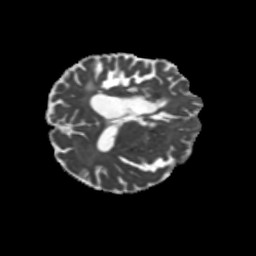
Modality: MD
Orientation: axial
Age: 70
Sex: male
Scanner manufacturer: siemens
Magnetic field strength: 3 T
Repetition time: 5.25 s
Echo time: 0.08 s